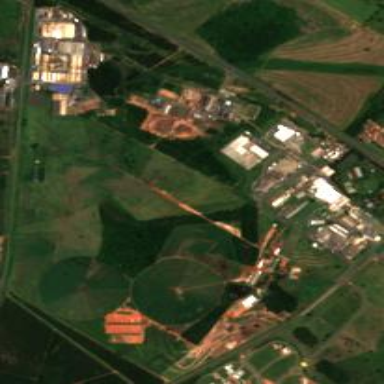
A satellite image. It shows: Industrial area containing slaughterhouse.